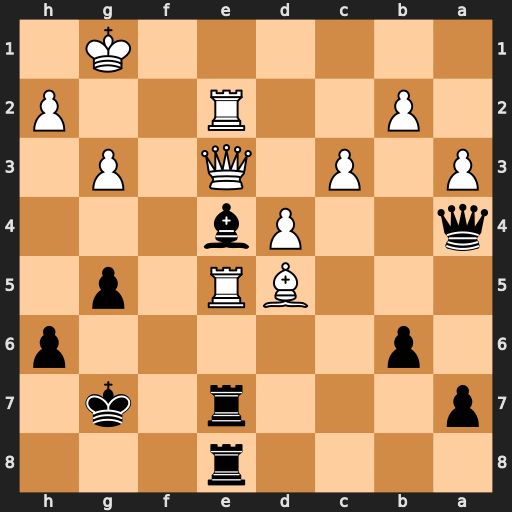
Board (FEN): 4r3/p3r1k1/1p5p/3BR1p1/q2Pb3/P1P1Q1P1/1P2R2P/6K1
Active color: b
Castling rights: -
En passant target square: -
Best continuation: Rxe5 dxe5 Bxd5